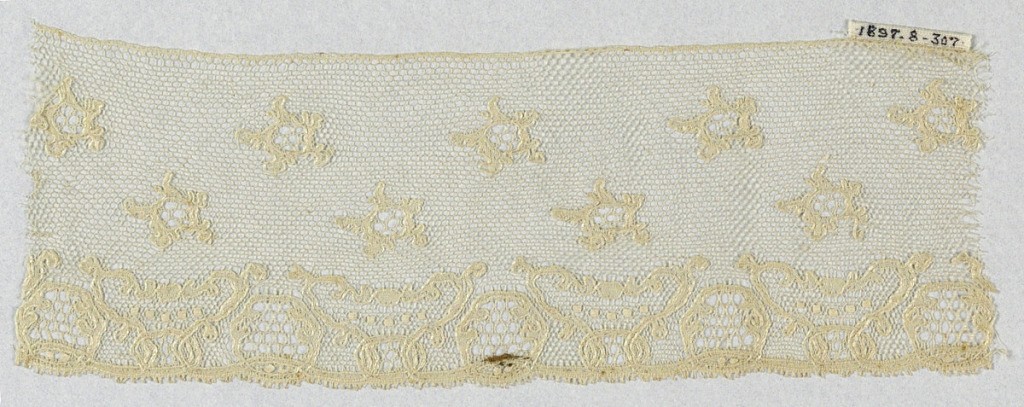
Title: Fragment
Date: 19th century
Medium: linen Technique: bobbin lace (Lille-style with heavy outlining thread)
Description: Fragment  of Lille style bobbin lace with slightly scalloped edge.